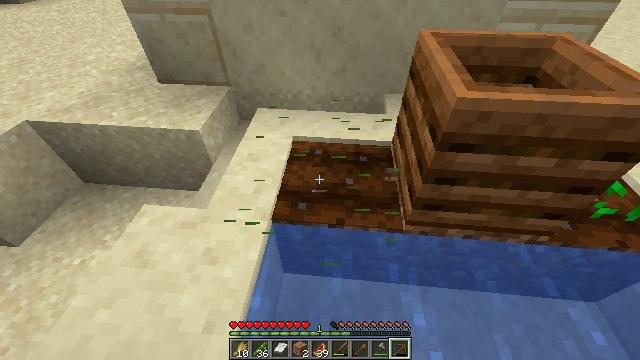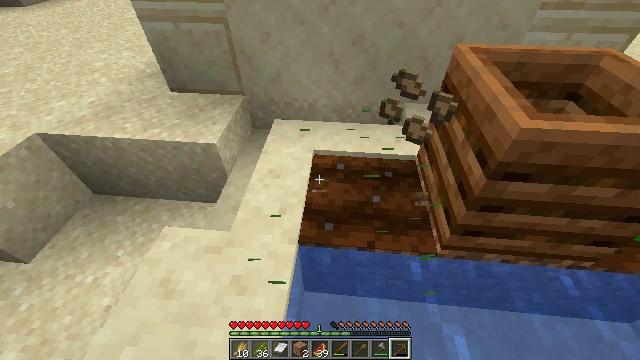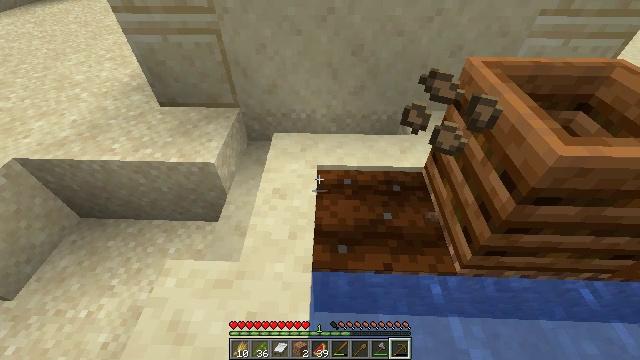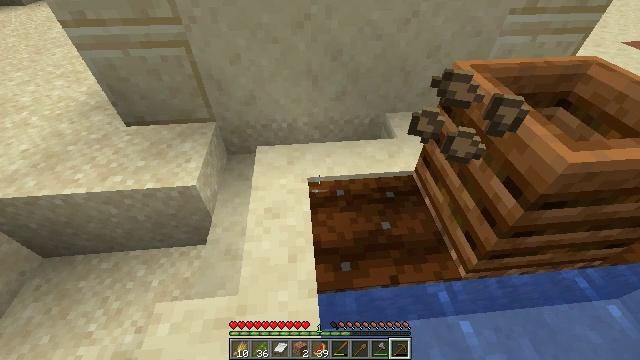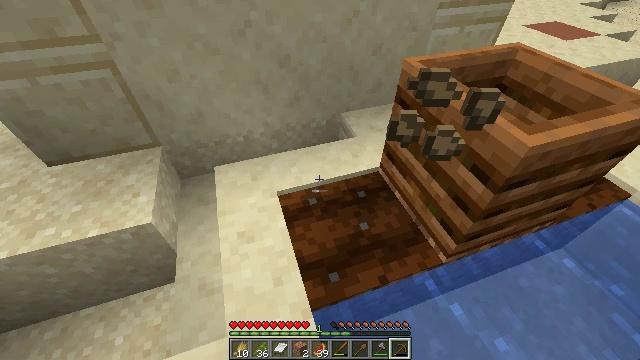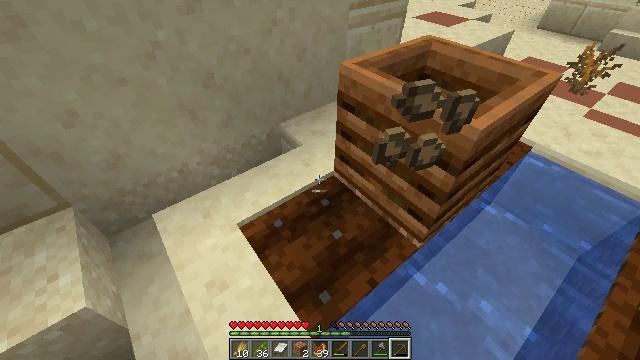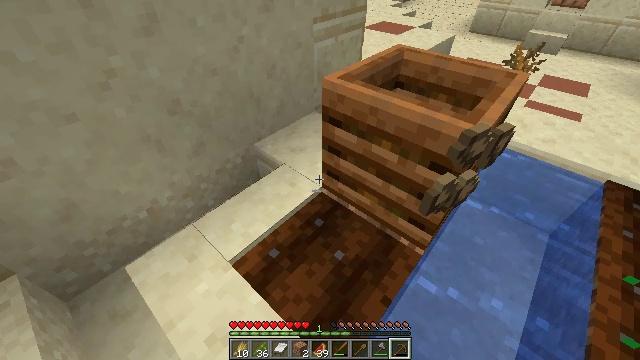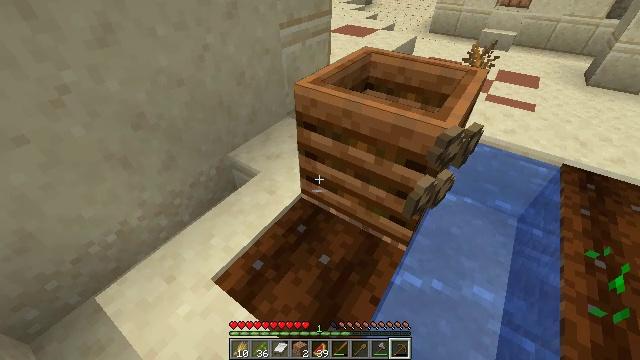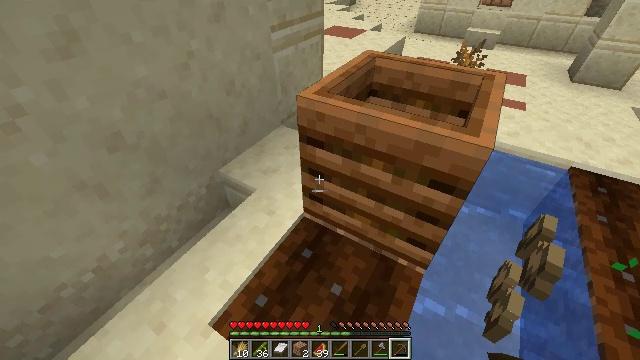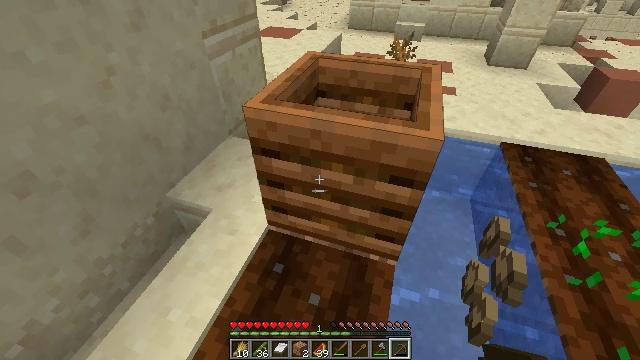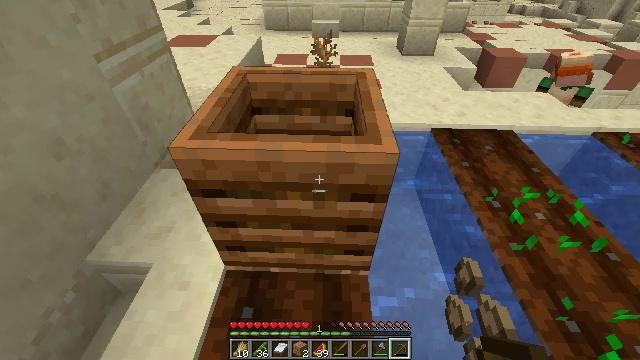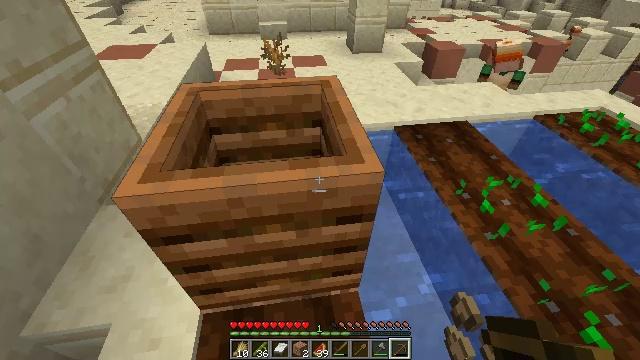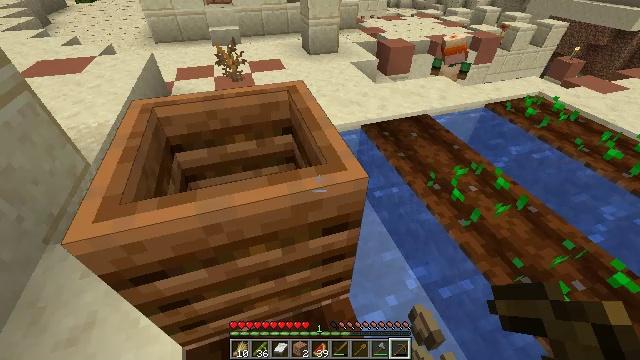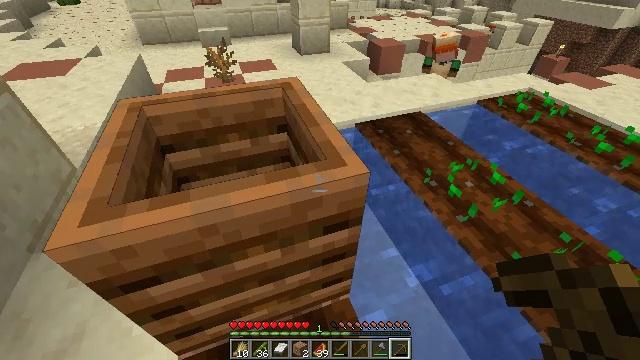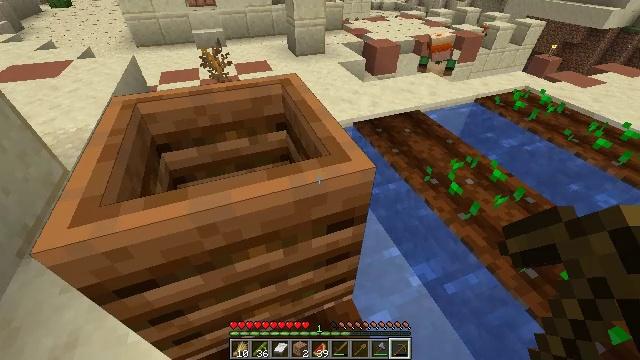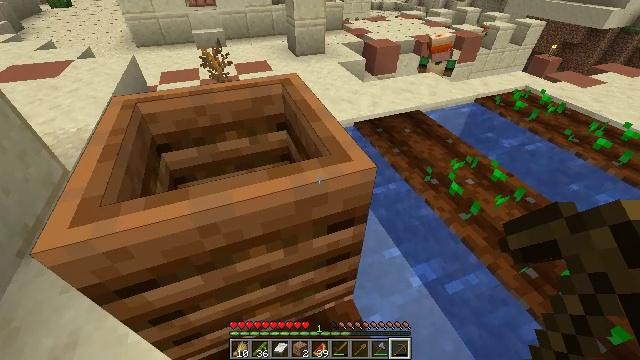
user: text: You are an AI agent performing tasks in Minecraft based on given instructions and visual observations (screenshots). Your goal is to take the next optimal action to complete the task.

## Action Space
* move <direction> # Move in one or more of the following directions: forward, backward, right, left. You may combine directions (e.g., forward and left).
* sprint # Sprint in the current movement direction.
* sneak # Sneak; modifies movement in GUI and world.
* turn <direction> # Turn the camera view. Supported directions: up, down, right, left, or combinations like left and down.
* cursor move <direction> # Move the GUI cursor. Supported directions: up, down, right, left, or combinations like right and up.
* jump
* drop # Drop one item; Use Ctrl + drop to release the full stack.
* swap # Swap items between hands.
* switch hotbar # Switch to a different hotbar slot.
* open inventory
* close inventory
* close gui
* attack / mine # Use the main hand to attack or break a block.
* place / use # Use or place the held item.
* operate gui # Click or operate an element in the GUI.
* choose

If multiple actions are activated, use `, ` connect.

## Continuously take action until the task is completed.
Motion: motion action
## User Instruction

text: Retrieve a smooth sandstone slab by mining.
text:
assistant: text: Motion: move forward and move left
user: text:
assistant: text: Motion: move forward and move left, turn right
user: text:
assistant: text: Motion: move forward and move left, turn right
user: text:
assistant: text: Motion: move forward and move left, turn right
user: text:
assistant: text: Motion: move forward and move left, turn right
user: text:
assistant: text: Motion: move forward and move left, turn right and up
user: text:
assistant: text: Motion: move forward, turn right
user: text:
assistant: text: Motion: move forward, turn right
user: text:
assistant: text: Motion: move forward, turn right
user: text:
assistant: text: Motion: move forward, turn right
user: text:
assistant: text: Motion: turn right
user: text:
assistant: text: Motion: turn right
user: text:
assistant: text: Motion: turn right
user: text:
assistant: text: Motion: turn right
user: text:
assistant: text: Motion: no_op
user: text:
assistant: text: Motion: no_op
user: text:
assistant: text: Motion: no_op
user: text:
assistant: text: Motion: no_op
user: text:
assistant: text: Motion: move forward and move right
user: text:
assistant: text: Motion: move forward and move right, turn right
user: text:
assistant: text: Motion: move forward and move right, turn right
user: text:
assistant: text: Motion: move forward and move right, turn right
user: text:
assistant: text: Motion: move forward and move right, turn right
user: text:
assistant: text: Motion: no_op
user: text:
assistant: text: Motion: no_op
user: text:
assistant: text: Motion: no_op
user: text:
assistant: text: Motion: no_op
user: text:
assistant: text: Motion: no_op
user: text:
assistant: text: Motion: turn right
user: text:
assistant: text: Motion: turn right